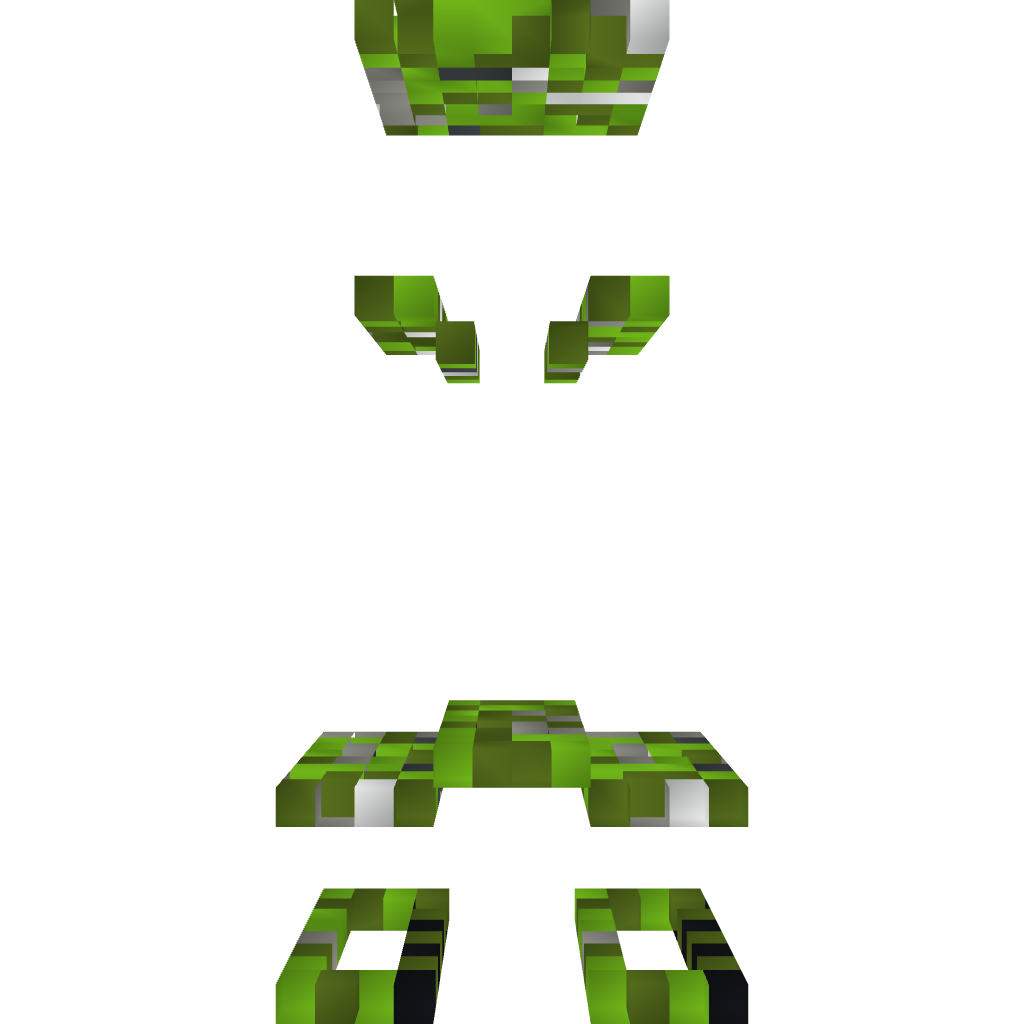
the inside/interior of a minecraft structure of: Creeper Statue